Interaction volume radius: 5 \u00c5
Interaction volume height: 30 \u00c5
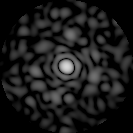
Disorder parameter: 0.8453